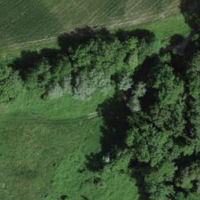
EUNIS habitat code: 41
Species observed at this site:
Asplenium trichomanes
Euonymus europaeus
Lamium galeobdolon
Eupsilia transversa
Filipendula ulmaria